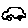
Label: car